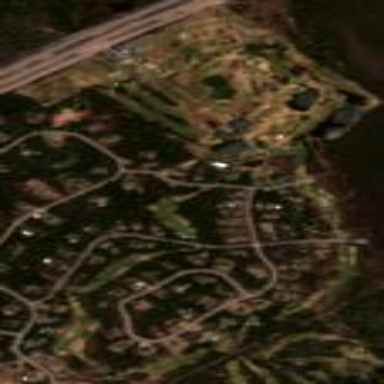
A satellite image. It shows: Golf course surrounded by greenery.